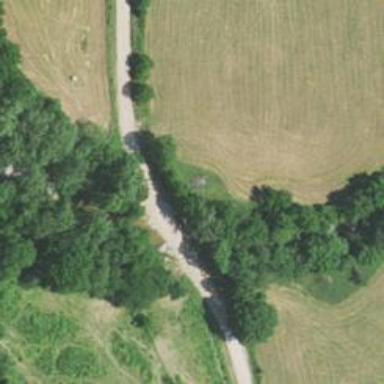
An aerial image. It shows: Unclassified road crossing low water bridge.